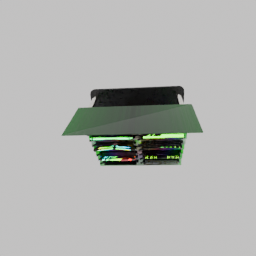
Label: electronics